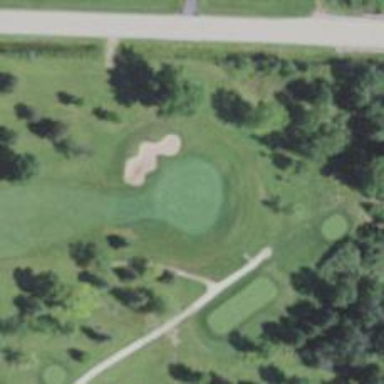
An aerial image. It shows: View of golf hole.